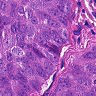
Metastatic tissue present: yes